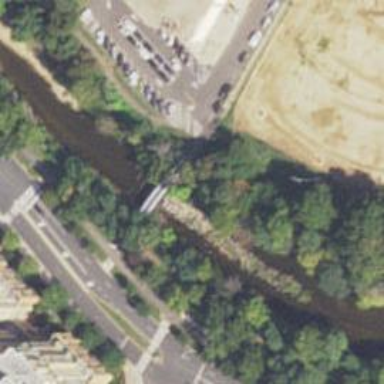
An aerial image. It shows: Bridge over cycleway.